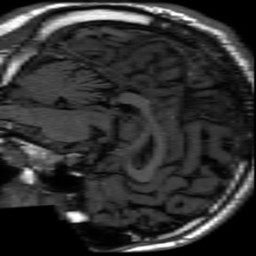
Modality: inplaneT1
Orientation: sagittal
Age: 20
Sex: male
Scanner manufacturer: ge
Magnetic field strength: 3 T
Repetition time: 2.597 s
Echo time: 0.02273 s